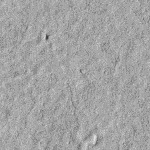
Label: no_change